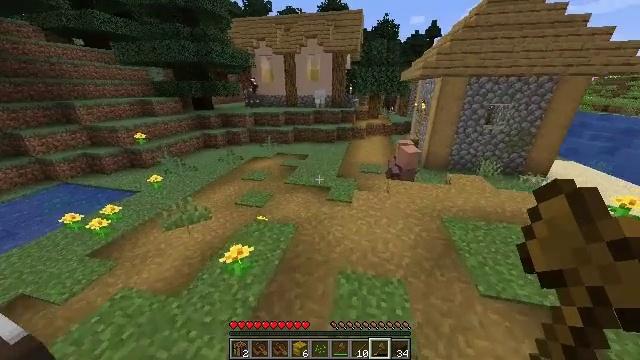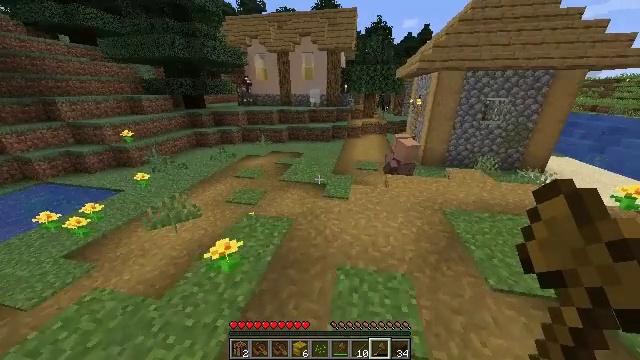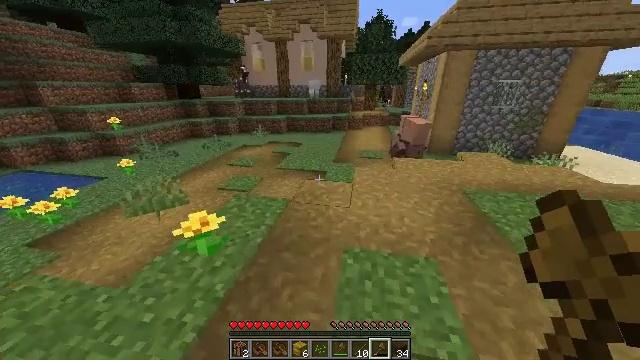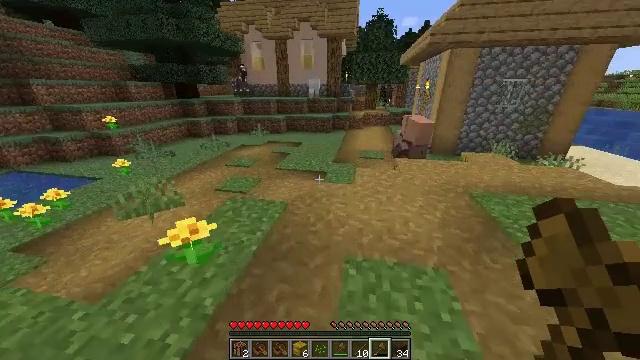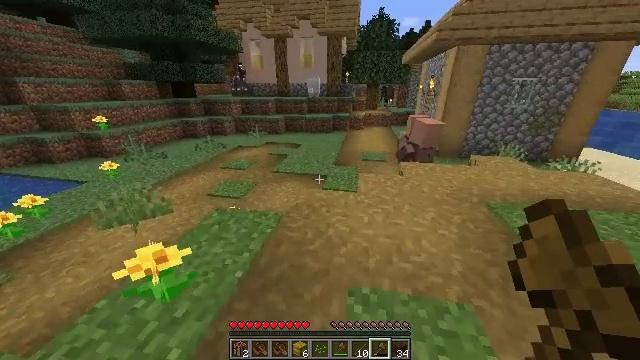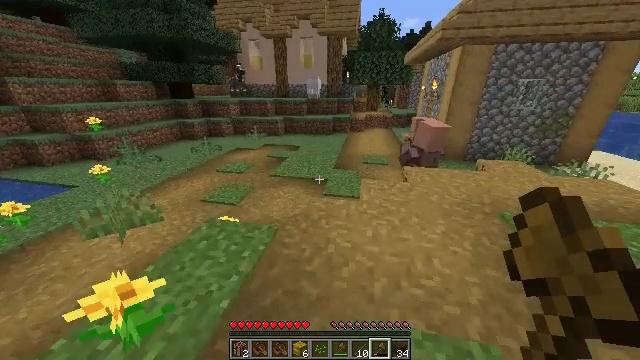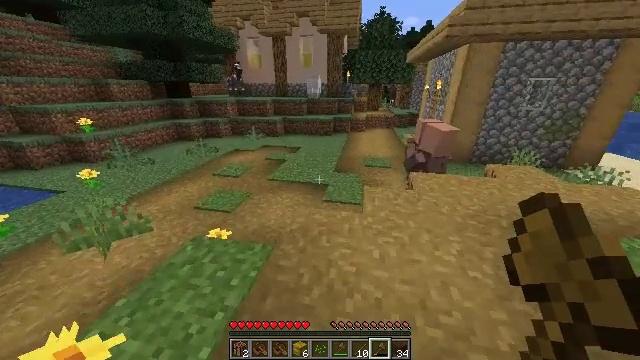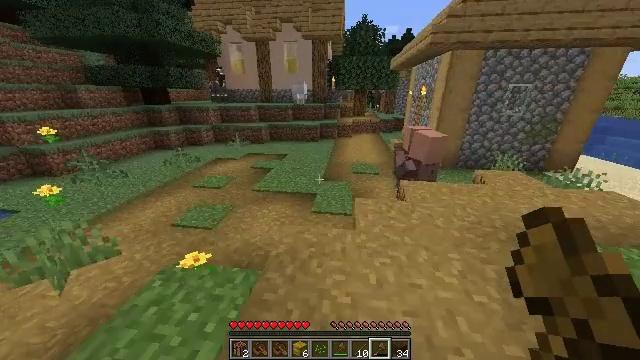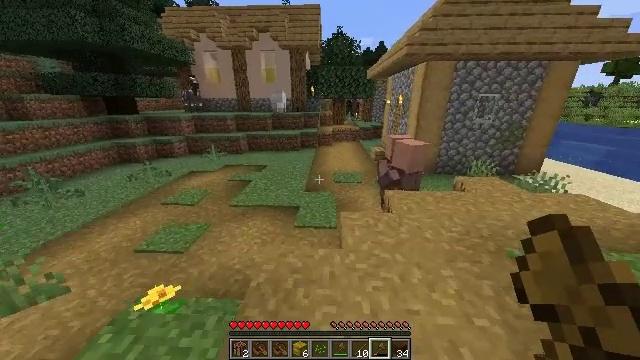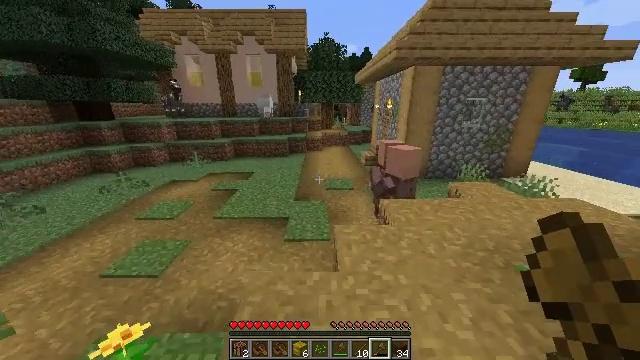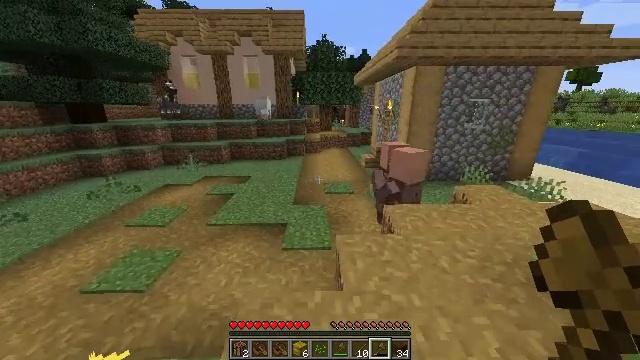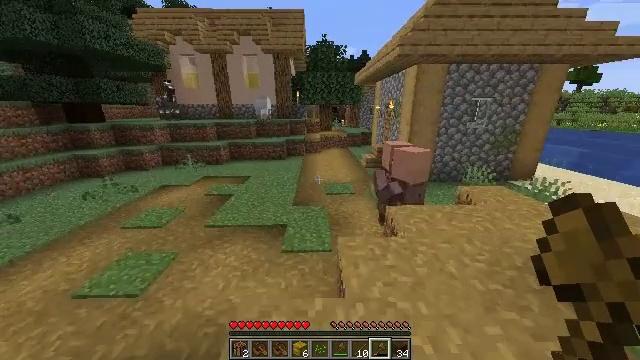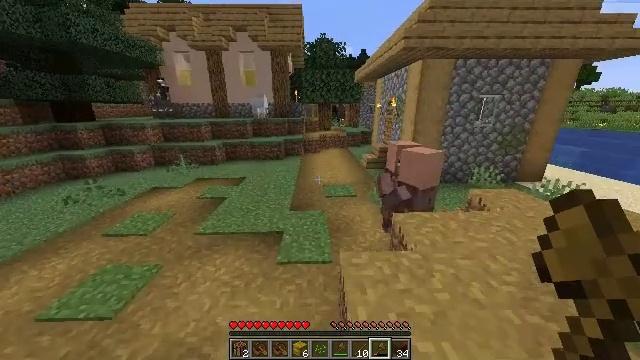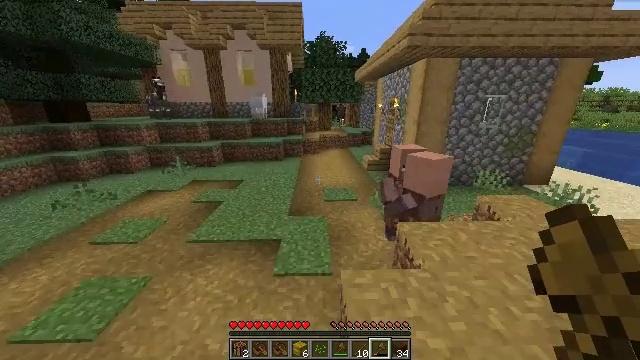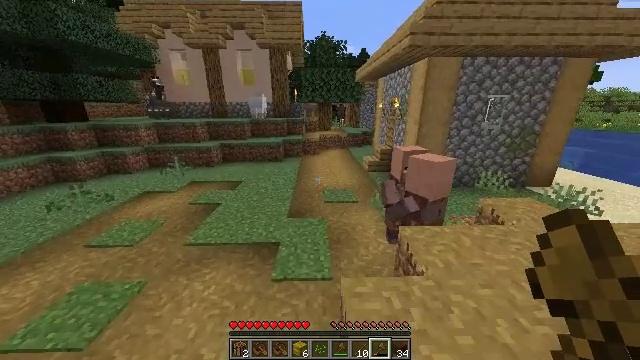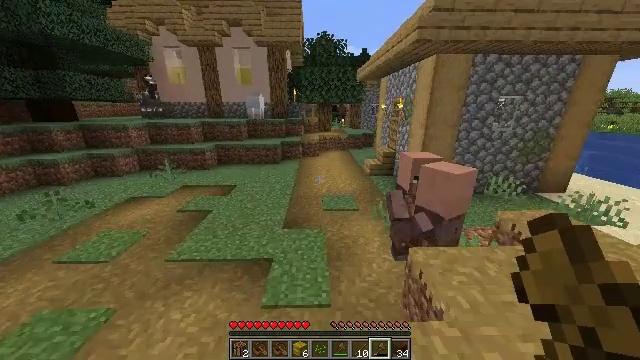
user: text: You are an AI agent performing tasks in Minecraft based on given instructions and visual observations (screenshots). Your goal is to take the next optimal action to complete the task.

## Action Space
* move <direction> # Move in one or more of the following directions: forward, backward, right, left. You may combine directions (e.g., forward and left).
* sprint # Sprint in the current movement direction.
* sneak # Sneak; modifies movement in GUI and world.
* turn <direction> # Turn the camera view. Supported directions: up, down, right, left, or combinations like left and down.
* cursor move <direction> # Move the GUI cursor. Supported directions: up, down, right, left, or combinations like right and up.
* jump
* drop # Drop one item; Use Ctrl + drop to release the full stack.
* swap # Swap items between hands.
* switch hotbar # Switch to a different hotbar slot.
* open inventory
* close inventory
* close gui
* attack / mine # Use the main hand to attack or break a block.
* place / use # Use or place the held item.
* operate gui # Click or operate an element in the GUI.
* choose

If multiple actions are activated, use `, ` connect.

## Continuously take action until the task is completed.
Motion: motion action
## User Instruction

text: Remove the white bed from its place.
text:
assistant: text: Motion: move forward, sprint, turn right
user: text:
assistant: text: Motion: move forward, sprint
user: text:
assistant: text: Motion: move forward, sprint
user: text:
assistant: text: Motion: move forward, sprint
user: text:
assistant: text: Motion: move forward, sprint
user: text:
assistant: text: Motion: move forward, sprint
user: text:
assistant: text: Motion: move forward, sprint, turn right and up
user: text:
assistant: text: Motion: move forward, sprint, turn right and up
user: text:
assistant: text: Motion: move forward, sprint, turn right and up
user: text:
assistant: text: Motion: move forward, sprint
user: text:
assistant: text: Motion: move forward, sprint
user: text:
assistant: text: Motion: move forward, sprint
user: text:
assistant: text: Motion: move forward, sprint
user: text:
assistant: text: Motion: move forward, sprint
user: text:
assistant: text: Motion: move forward, sprint
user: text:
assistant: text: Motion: move forward, sprint, turn right
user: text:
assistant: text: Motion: move forward, sprint
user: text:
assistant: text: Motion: move forward, sprint
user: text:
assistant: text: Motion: move forward, sprint, turn right
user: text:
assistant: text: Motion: move forward, sprint
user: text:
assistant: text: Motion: move forward, sprint
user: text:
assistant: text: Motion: move forward, sprint
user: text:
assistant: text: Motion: move forward, sprint
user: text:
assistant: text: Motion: move forward, sprint
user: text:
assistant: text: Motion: move forward, sprint
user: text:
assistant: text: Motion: move forward, sprint
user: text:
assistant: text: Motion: move forward, sprint, turn right and up
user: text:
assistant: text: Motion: move forward, sprint, turn right
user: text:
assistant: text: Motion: move forward, sprint, turn right
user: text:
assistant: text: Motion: move forward, sprint, turn right